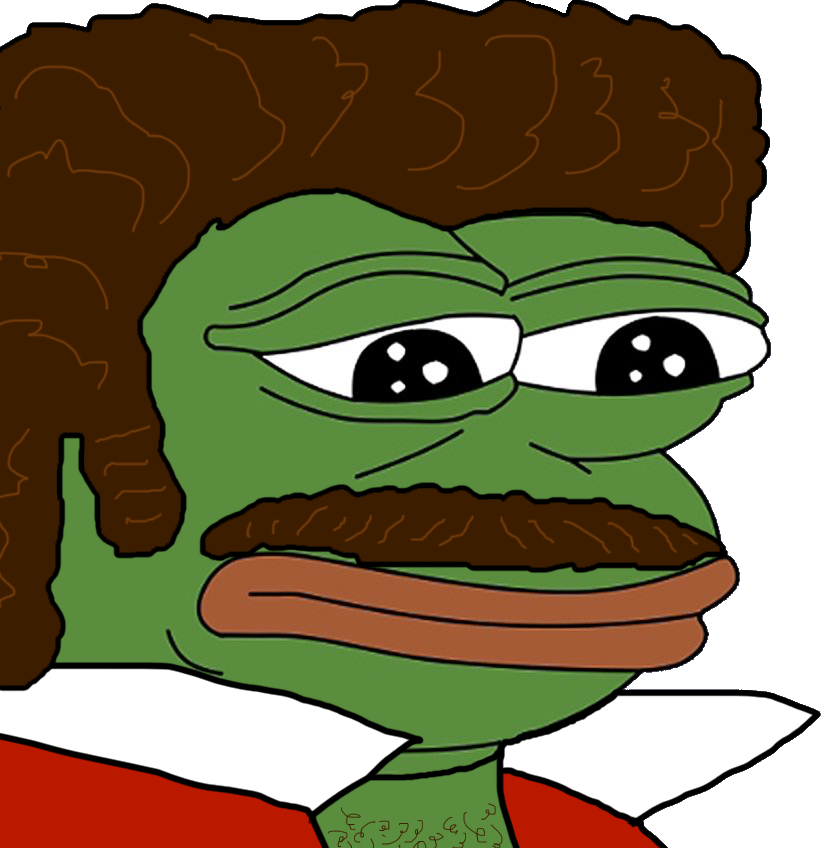
Label: 5_Pepe